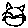
Label: cat